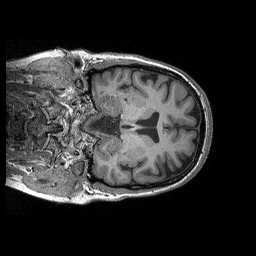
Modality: T1w
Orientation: coronal
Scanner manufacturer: siemens
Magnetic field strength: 3 T
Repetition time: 2.3 s
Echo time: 0.00298 s